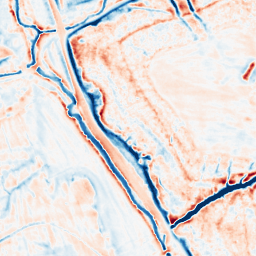
Category: multiscale
Decomposition family: dog_multiscale
Decomposition parameters: sigma_ratio: 1.4
n_scales: 6
base_sigma: 0.5
Upsampling method: linear_exact
Upsampling parameters: scale: 4
Upsampling scale: 4